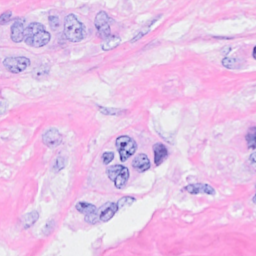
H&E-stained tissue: Breast